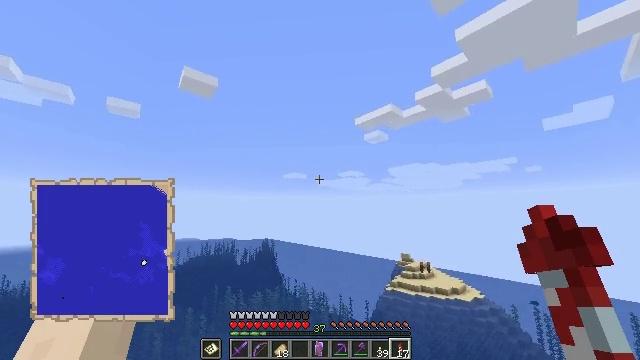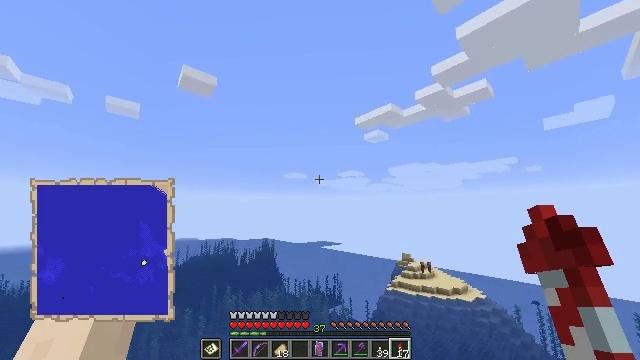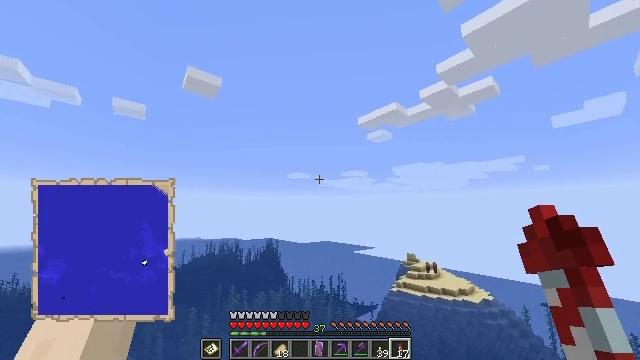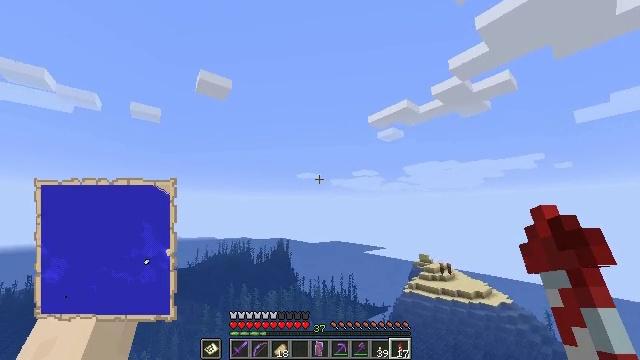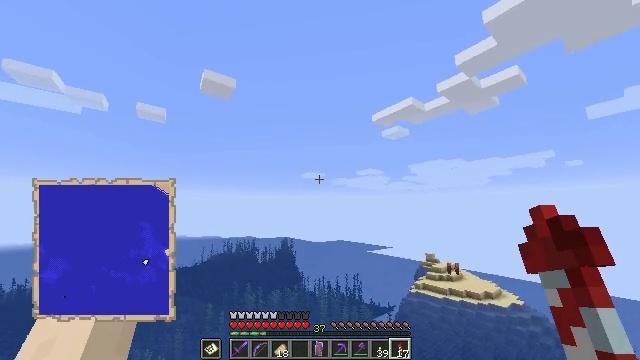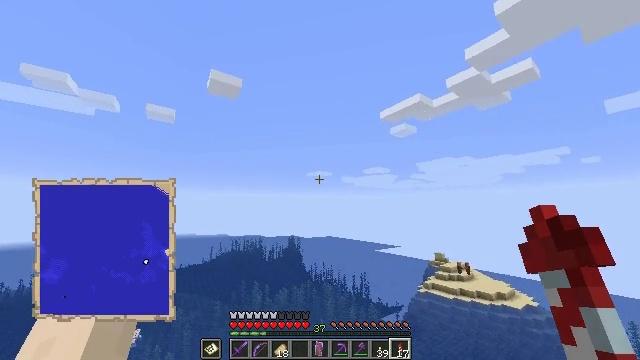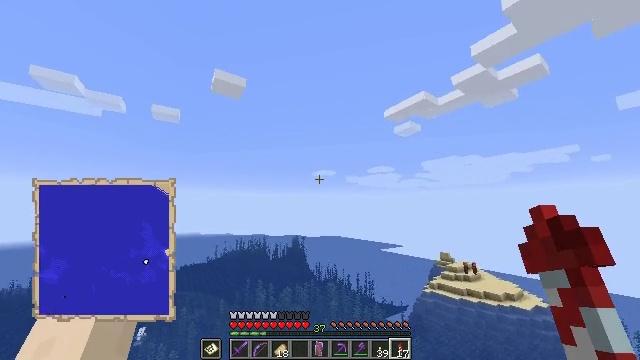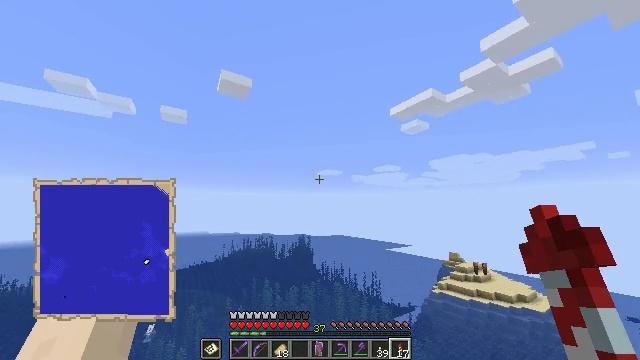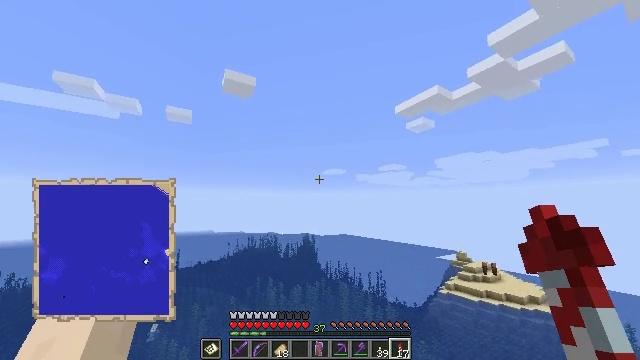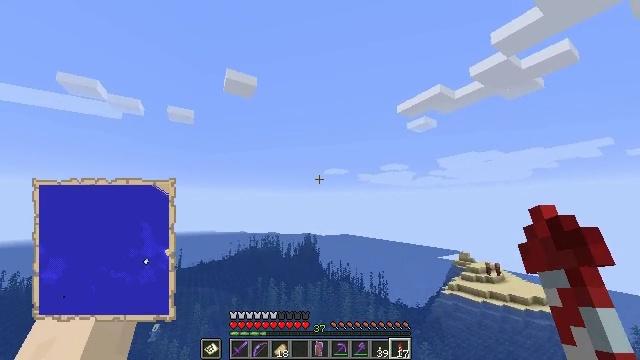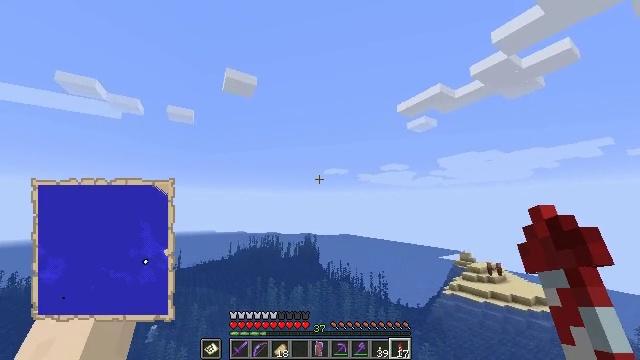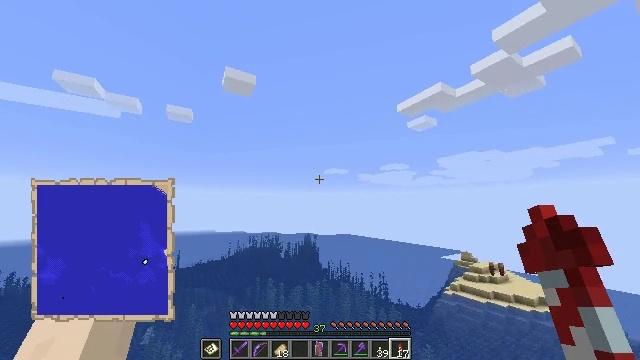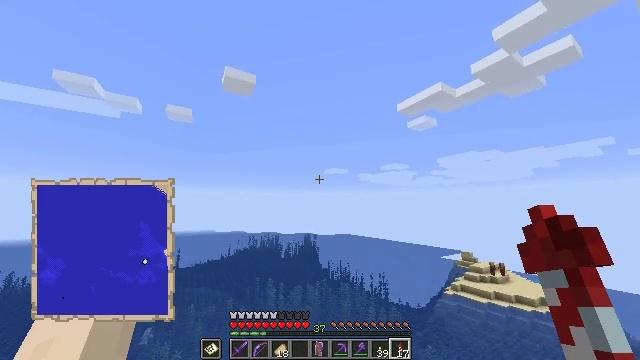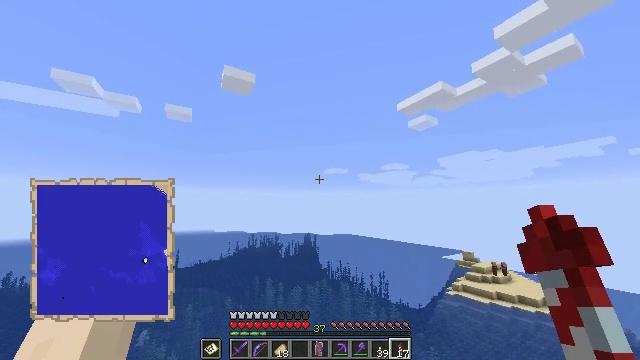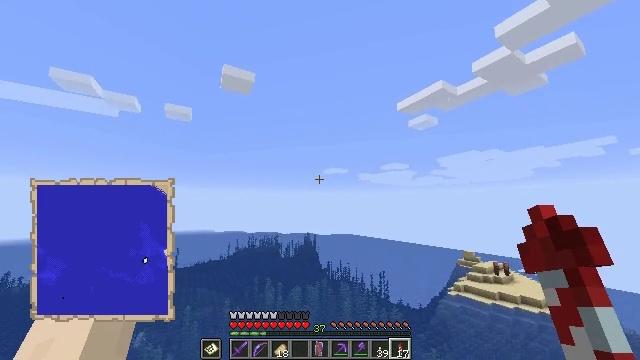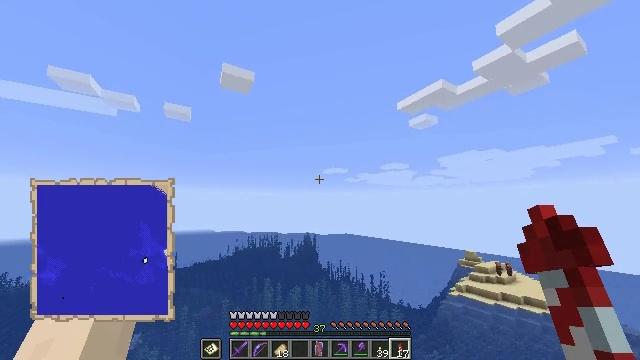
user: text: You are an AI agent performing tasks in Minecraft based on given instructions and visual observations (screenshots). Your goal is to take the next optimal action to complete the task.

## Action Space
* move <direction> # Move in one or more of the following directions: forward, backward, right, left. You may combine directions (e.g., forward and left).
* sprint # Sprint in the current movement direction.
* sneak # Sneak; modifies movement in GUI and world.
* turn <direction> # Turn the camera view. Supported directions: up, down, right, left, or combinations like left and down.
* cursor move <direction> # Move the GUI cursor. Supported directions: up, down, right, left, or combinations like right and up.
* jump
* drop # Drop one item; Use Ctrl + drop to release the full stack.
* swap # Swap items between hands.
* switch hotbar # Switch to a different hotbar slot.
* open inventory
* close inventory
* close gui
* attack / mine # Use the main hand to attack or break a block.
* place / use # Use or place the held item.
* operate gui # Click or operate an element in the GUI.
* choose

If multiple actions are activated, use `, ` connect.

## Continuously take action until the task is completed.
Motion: motion action
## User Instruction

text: Open your inventory to craft a filled map.
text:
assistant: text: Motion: move forward, sprint
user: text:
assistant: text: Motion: move forward, sprint, turn left
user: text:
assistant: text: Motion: move forward, sprint, turn left
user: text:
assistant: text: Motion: move forward, sprint, turn left
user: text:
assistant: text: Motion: move forward, sprint, turn left
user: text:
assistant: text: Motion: move forward, sprint, turn left
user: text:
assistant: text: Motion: move forward, sprint, turn left
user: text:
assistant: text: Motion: move forward, sprint, turn left
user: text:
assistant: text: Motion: move forward, sprint
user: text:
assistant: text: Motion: move forward, sprint
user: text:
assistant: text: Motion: move forward, sprint
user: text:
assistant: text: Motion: move forward, sprint
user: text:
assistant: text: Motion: move forward, sprint
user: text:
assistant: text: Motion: move forward, sprint
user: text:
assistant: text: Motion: move forward, sprint
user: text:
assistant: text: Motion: move forward, sprint
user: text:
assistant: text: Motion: move forward, sprint
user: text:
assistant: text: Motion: move forward, sprint
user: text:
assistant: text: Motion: move forward, sprint
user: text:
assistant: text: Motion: move forward, sprint
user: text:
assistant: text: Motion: move forward, sprint
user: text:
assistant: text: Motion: move forward, sprint
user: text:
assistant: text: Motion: move forward, sprint
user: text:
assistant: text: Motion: move forward, sprint, turn left
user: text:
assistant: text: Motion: move forward, sprint
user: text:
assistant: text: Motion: move forward, sprint
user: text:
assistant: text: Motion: move forward, sprint
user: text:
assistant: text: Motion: move forward, sprint
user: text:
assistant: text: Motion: move forward, sprint
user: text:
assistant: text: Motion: move forward, sprint